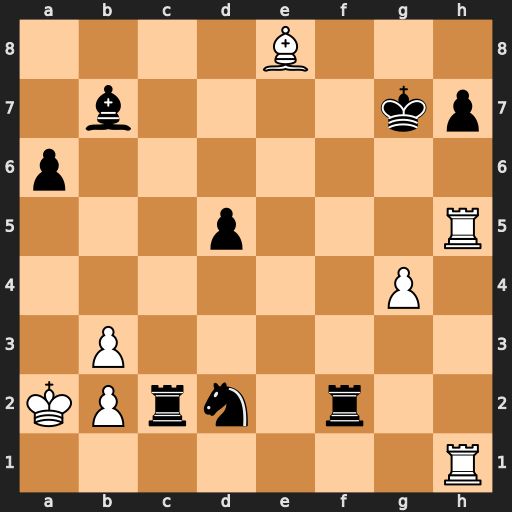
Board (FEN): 4B3/1b4kp/p7/3p3R/6P1/1P6/KPrn1r2/7R
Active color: w
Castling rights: -
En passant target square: -
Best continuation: Rxh7+ Kf8 Rxb7